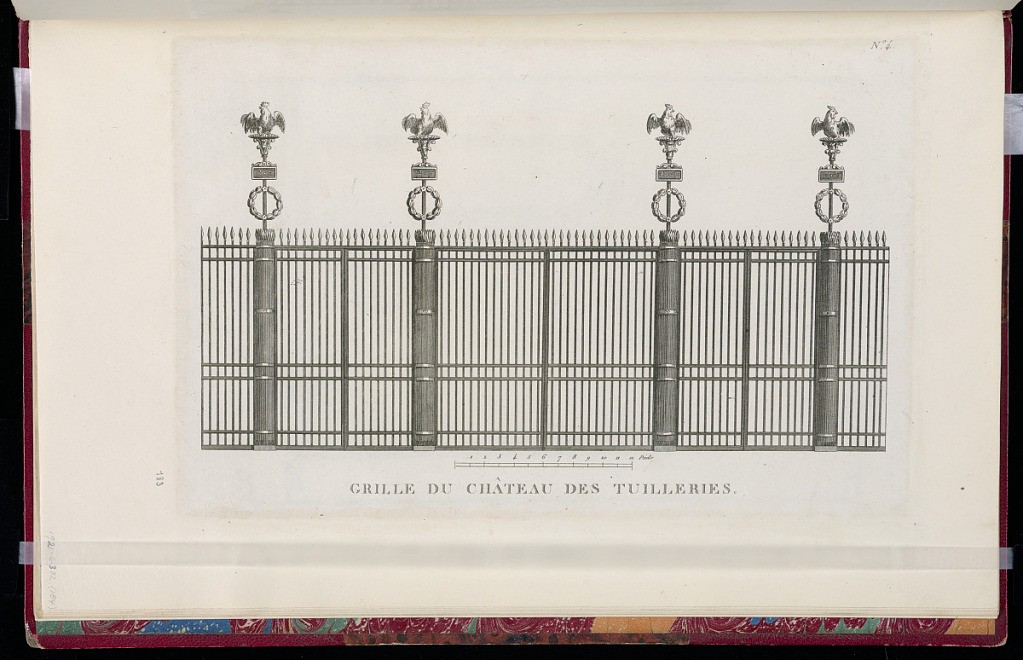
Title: Grille du Château des Tuilleries
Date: ca. 1775
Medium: Etching on off-white laid paper
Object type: Print
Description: Design for a gate by an anonymous artist. The plate is numbered but not signed.